三年级 · 算术
李阿姨带的钱够买 26 架这样的玩具飞机吗?

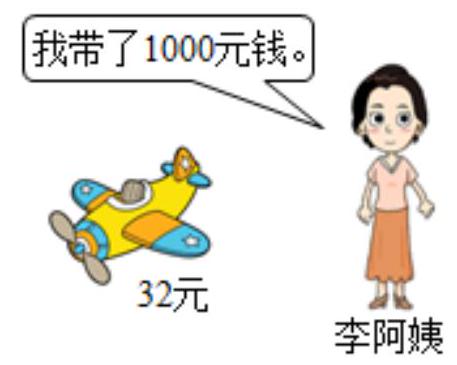
答案: 够

【分析】由题可知, 每架玩具飞机 32 元, 用 32 乘 26 即可算出买 26 架玩具飞机花的钱, 再和 1000 元进行比较即可。

【详解】 $32 \times 26=832($ 元 $)$

$832<1000$, 所以李阿姨带的钱够。

答：李阿姨带的钱够买 26 架这样的玩具飞机。

【点睛】此题主要考查两位数乘两位数的实际运用。